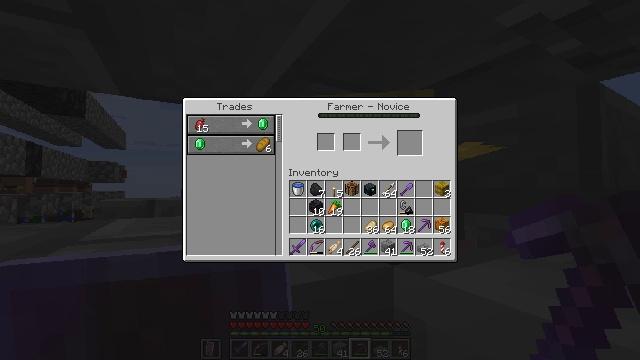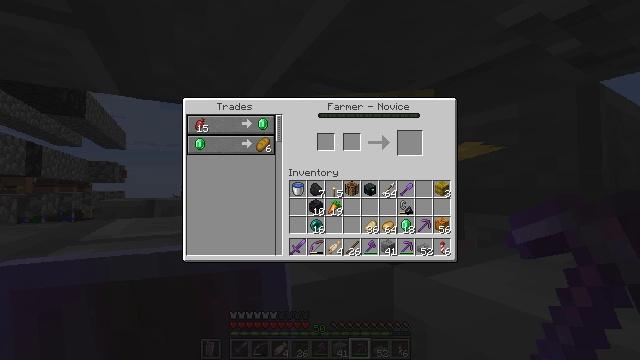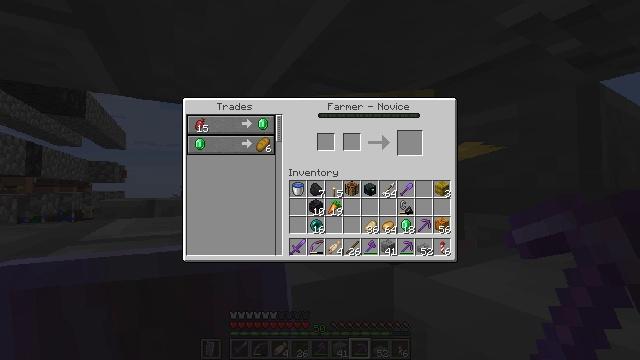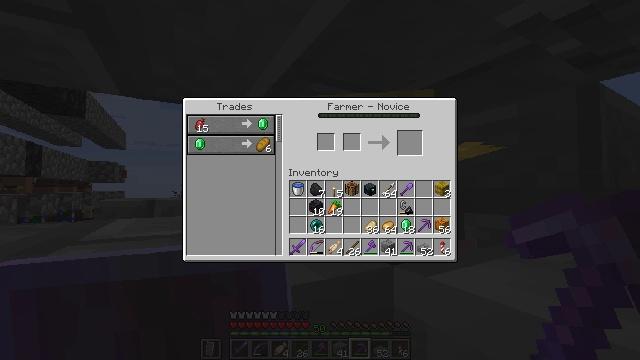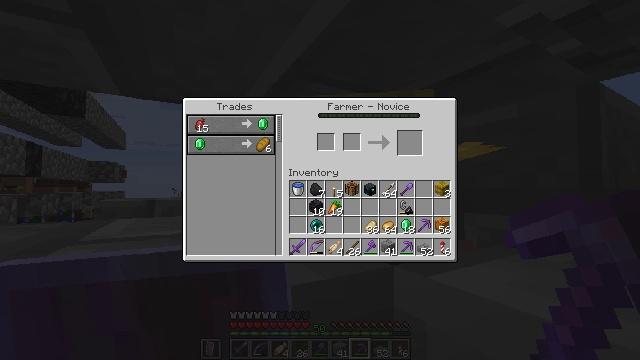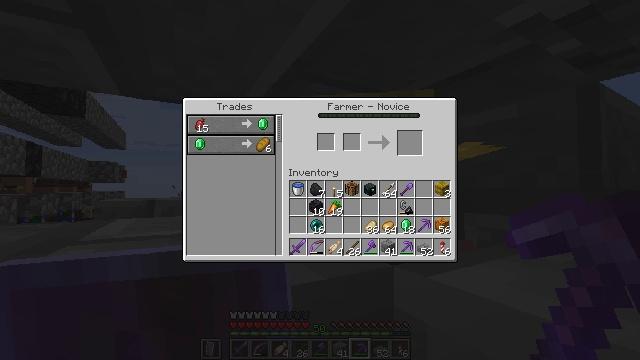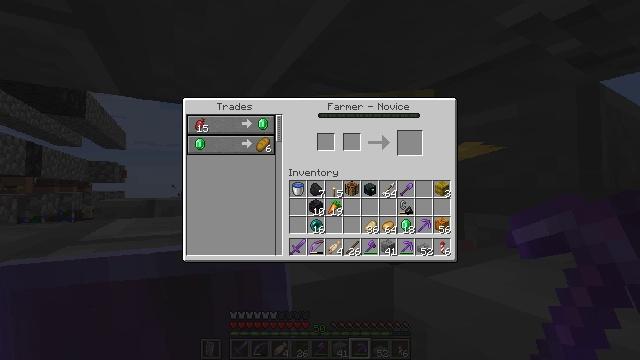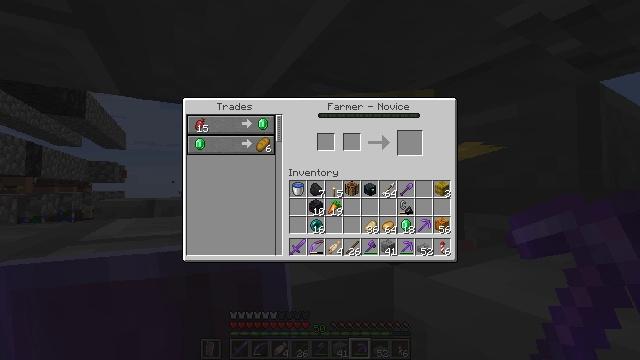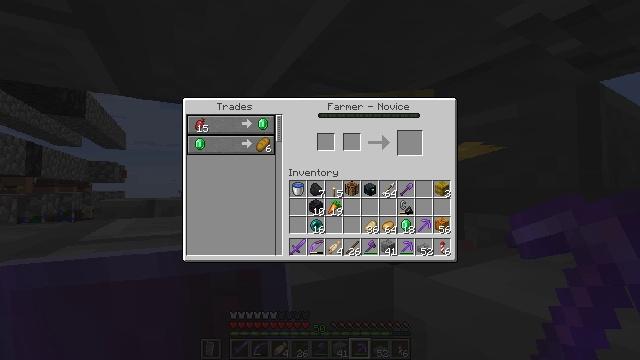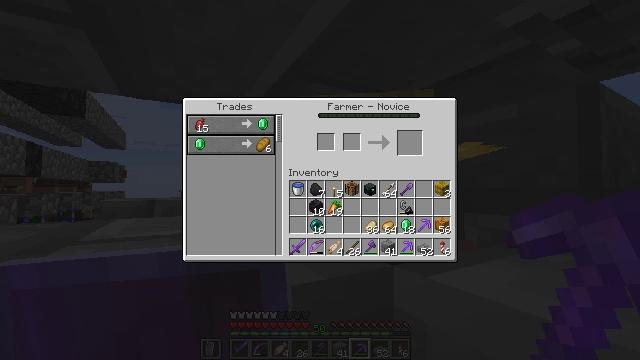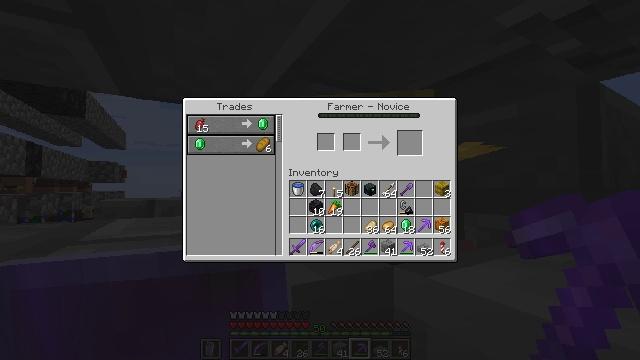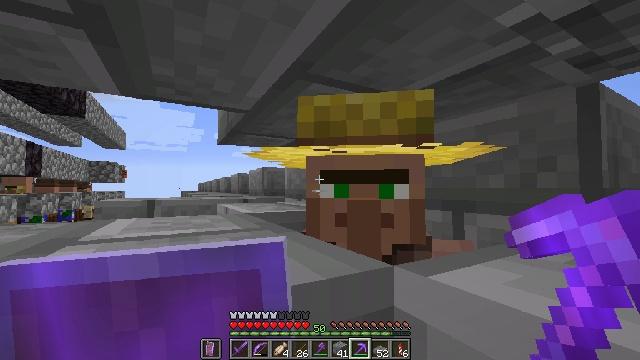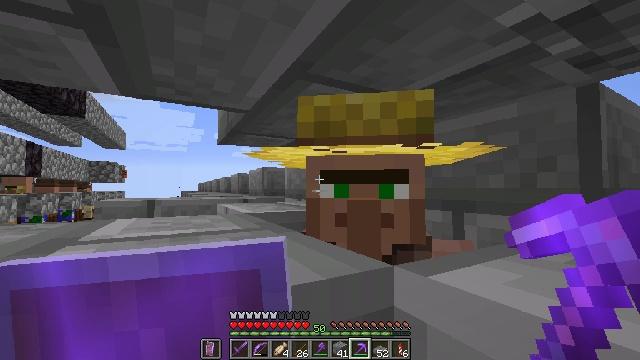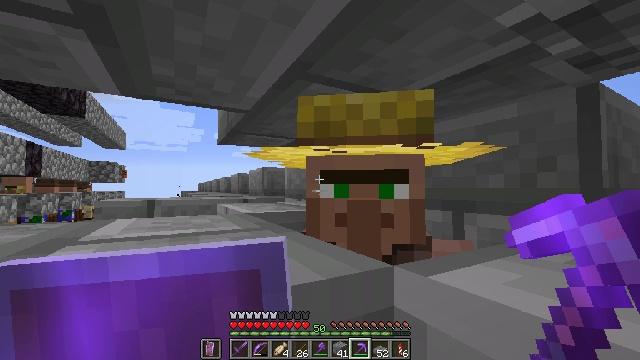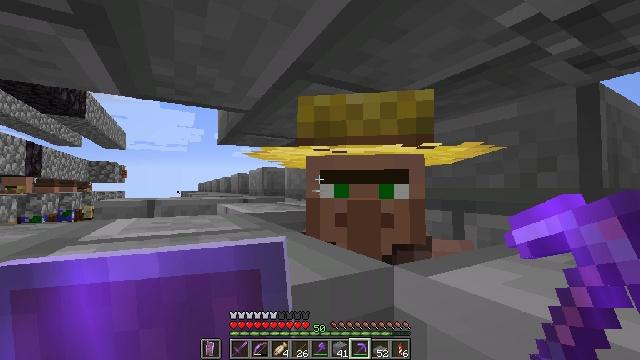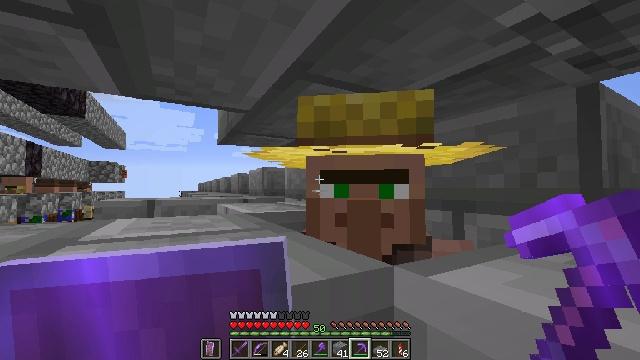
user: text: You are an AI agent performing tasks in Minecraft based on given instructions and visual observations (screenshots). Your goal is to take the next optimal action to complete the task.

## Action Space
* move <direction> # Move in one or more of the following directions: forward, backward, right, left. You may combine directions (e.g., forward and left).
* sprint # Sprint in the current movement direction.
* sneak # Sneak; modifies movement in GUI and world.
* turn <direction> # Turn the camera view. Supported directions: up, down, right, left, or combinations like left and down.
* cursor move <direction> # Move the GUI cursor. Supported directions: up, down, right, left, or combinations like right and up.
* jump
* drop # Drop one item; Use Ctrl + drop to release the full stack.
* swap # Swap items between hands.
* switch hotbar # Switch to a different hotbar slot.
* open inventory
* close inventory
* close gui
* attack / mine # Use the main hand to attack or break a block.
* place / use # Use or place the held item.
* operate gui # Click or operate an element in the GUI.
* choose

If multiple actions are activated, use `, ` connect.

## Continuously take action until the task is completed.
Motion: motion action
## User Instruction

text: Mine the composter block.
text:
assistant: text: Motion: no_op
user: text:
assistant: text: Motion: no_op
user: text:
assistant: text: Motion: no_op
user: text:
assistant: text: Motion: no_op
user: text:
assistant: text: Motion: no_op
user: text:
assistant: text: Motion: no_op
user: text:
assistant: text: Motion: no_op
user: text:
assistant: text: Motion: no_op
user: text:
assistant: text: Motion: no_op
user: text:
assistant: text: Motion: no_op
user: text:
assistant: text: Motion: no_op
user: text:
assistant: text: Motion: no_op
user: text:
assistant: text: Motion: no_op
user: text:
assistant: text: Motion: no_op
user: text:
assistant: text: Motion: no_op
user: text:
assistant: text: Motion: no_op
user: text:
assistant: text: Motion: no_op
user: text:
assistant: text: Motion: no_op
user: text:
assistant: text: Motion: turn down
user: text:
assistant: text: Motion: turn down
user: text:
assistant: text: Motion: turn right and down
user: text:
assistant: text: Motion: no_op
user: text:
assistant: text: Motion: move left
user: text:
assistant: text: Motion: move left
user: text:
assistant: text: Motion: move left
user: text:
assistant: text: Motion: move left
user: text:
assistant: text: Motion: move left, turn right
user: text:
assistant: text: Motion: move left, turn right and down
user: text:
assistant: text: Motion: move left, turn right
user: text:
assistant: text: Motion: move left, turn right